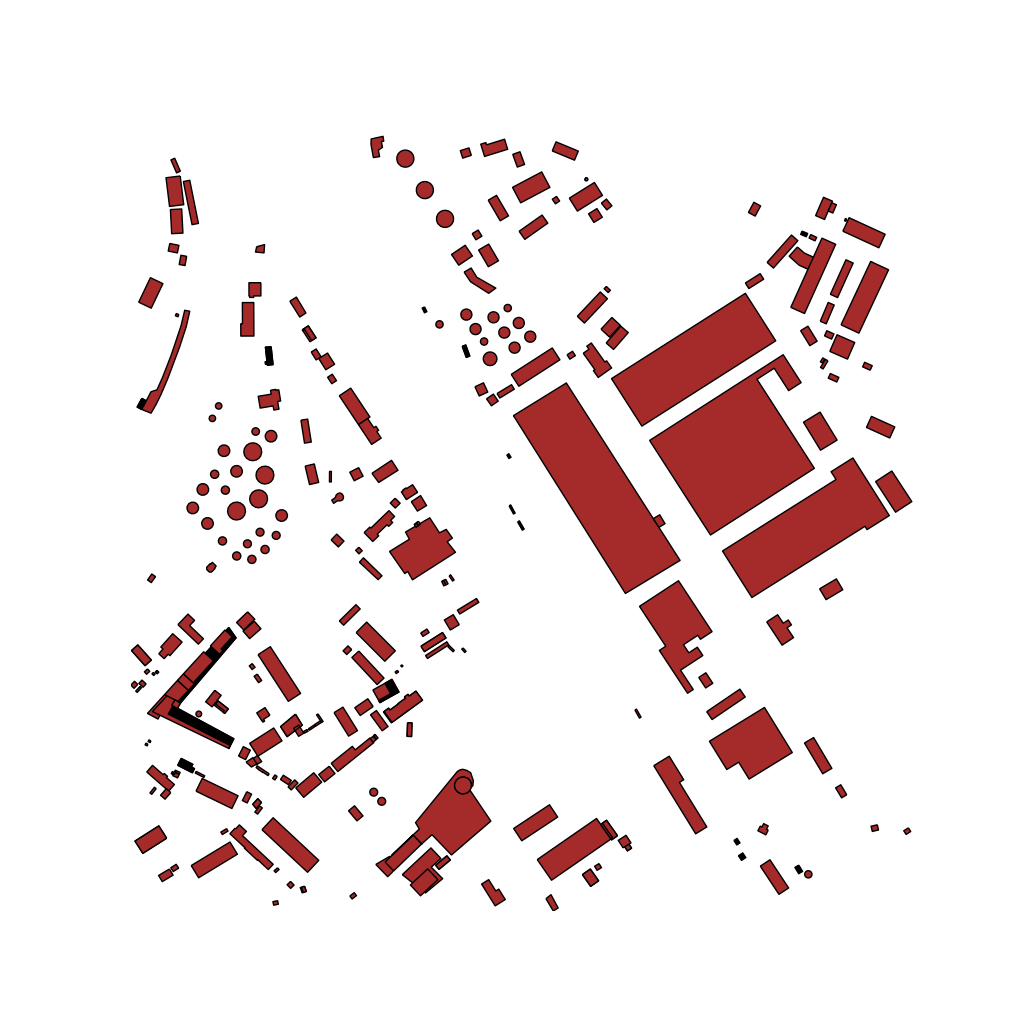
Tags: overhead vector_map, business, industrial, recreation, transport, individual_rise, low_rise, density_1, Building, Facility, 1.0 km²